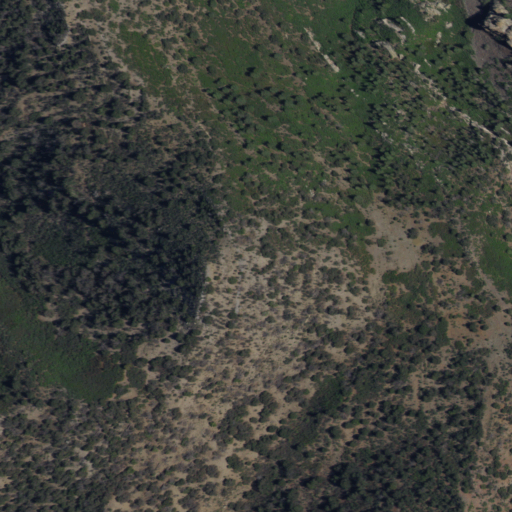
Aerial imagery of mountain in New Mexico named Tip Top Mountain containing evergreen forest and shrub